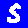
Digit: 5